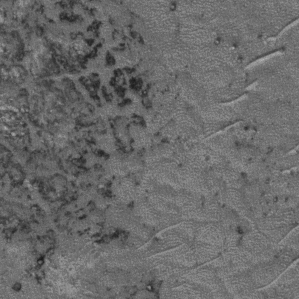
Label: frost